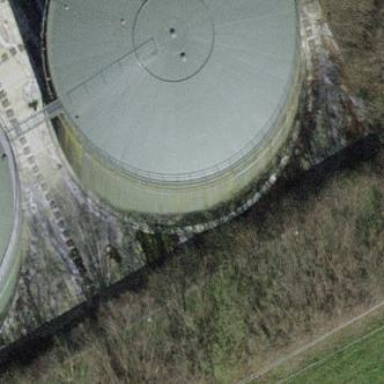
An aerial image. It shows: Storage tank building.